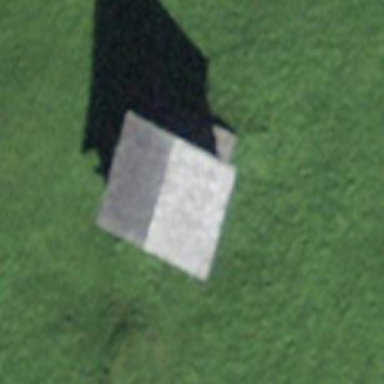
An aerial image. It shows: Rural barn.